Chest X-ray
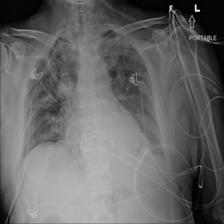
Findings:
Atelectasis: negative
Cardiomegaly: negative
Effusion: negative
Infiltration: positive
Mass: negative
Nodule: negative
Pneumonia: negative
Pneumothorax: negative
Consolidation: negative
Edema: negative
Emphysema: positive
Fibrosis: negative
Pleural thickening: negative
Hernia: negative